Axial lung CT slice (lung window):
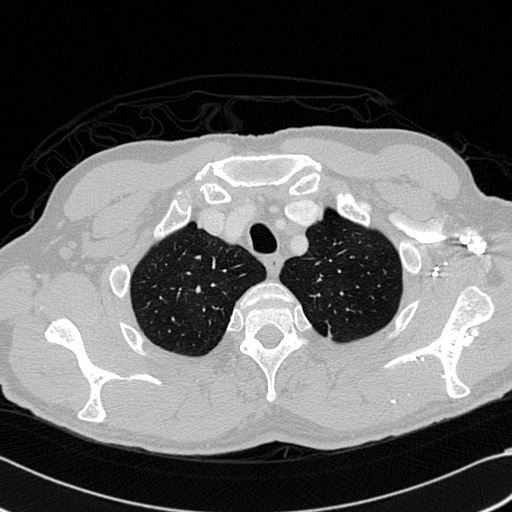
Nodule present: no